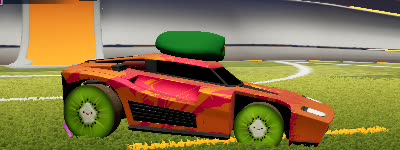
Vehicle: breakout